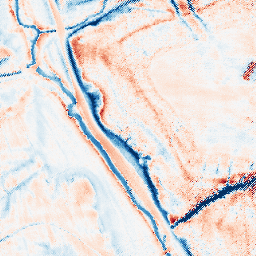
Category: trend_removal
Decomposition family: local_polynomial
Decomposition parameters: window_size: 21
degree: 2
Upsampling method: regularized
Upsampling parameters: scale: 4
lambda_reg: 0.1
Upsampling scale: 4